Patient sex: M
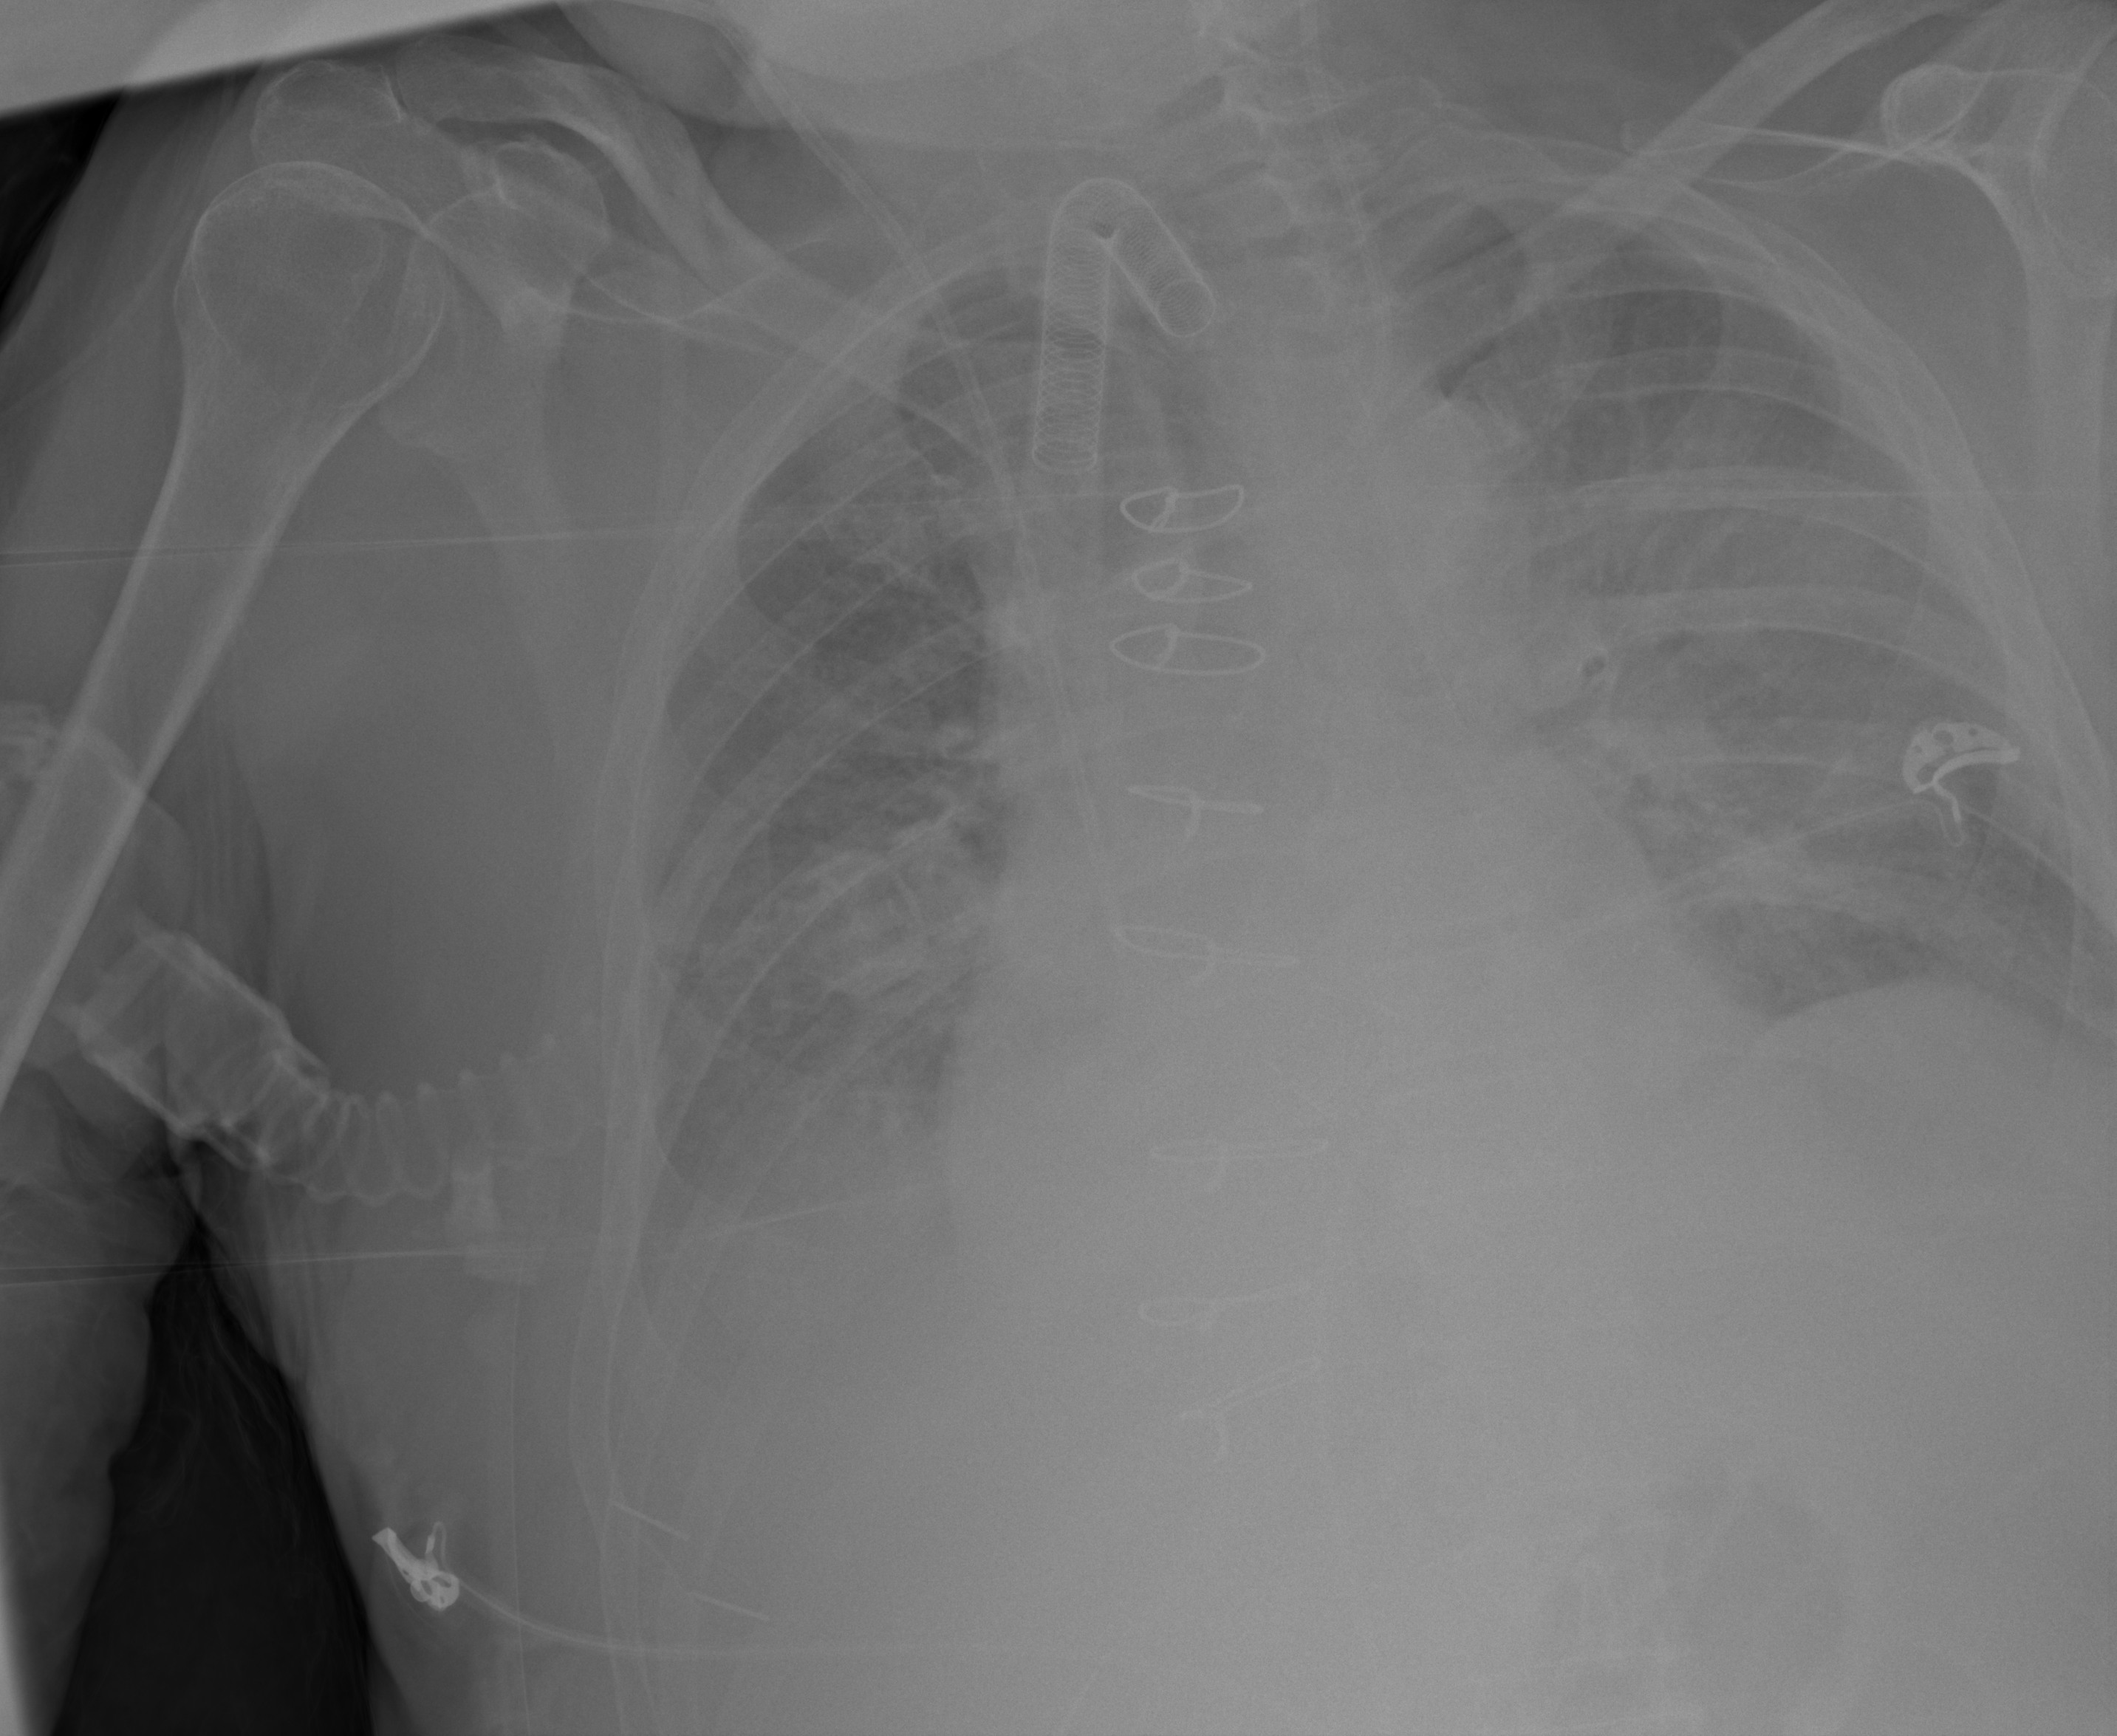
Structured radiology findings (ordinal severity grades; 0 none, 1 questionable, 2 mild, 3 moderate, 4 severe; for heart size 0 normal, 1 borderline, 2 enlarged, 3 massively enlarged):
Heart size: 2
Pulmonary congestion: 2
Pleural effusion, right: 2
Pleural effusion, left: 2
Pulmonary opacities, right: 2
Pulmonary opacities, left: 2
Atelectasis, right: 2
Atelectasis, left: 2